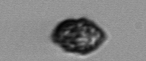
Label: Kryptoperidinium_triquetrum